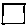
Label: square